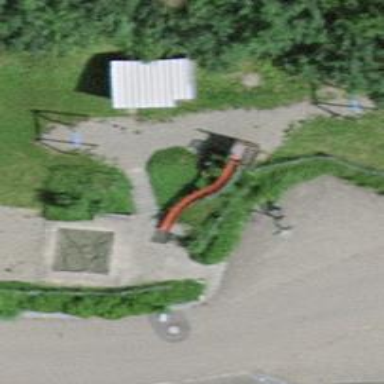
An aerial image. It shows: Playground with slide.